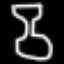
Label: hourglass